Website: bh-photo
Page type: address-validator
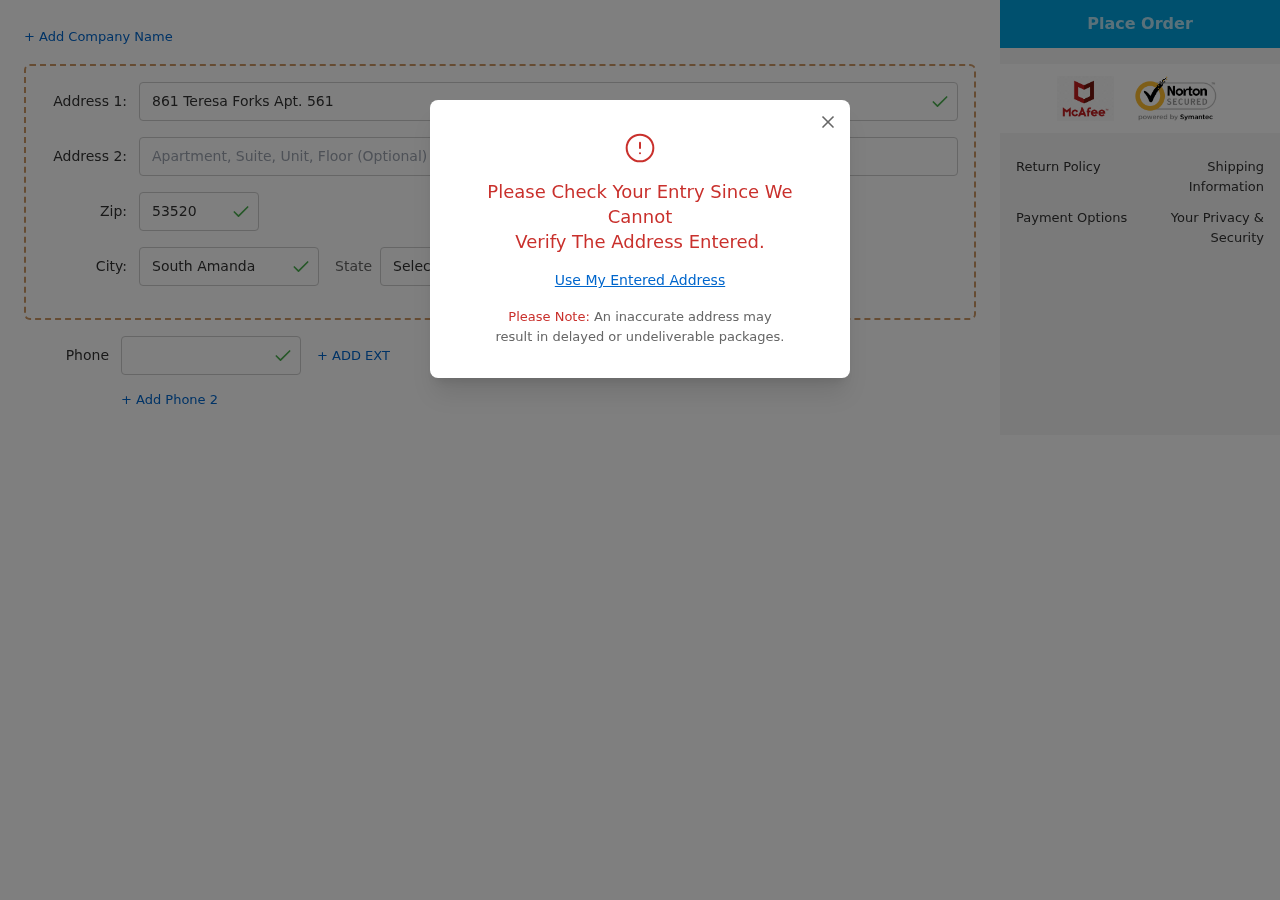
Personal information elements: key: PII_CITY
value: South Amanda
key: PII_PHONE
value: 5466336354
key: PII_POSTCODE
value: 53520
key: PII_STATE_ABBR
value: OR
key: PII_STREET
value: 861 Teresa Forks Apt. 561